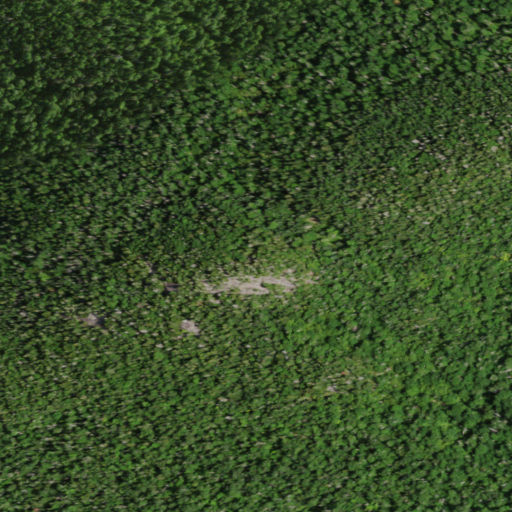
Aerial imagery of mountain in New York named Peaked Mountain containing evergreen forest, deciduous forest, and mixed forest